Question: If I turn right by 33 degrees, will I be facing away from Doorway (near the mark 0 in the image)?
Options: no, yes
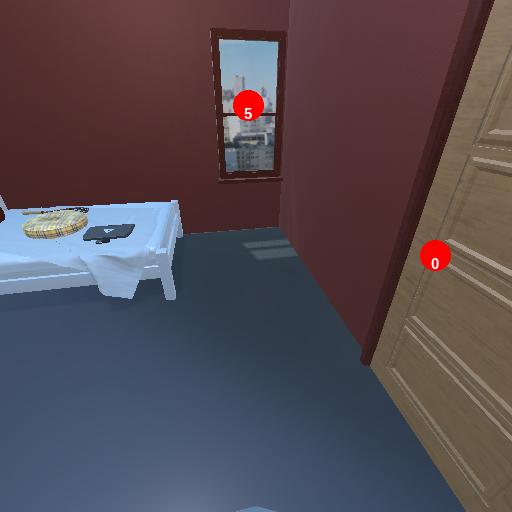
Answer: no